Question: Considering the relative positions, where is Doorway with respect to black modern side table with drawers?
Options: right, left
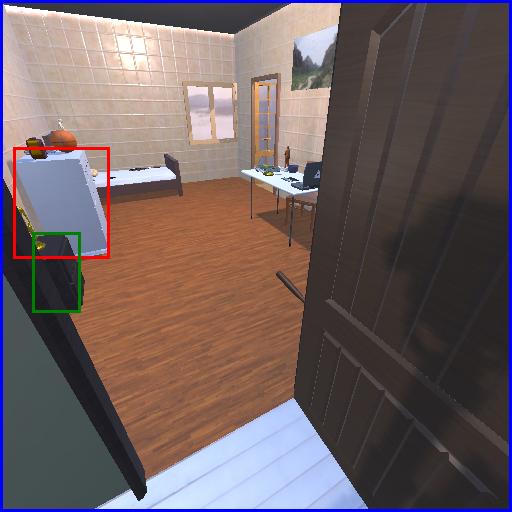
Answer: right